Question: I would like to build something similar to the code-completion feature in Xcode 4. (The visual style and behavior, not the data structure type work required for code completion).
As the user is typing, a pop-up window presents other word choices that can be selected.
## The Feature in action:

I'm not exactly sure where to start. I am mainly concerned with the visual appearance of the window and how I should populate the list with a given set of words. Later I will get into making the window follow the cursor around the screen and etc.
I am mainly looking for an overview of how to display such data in a "window", and how to cusomize the appearance of the thing so it looks like a nice little informational popup rather than a full-on OS X window.
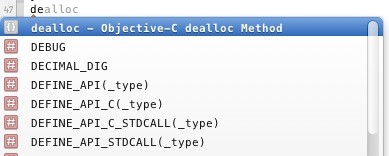
Answer: . Programmatically cause it to be visible on an event (such as mouseDown), and adjust it's position based on where you want it. You will need to instantiate the proper delegate/datasource methods, but it should be pretty straight forward. .
Like I said, it's not terribly hard, provided you are comfortable using tableviews and adding views to your existing view. If this doesn't explain enough, leave a comment and I can flesh this comment out more.